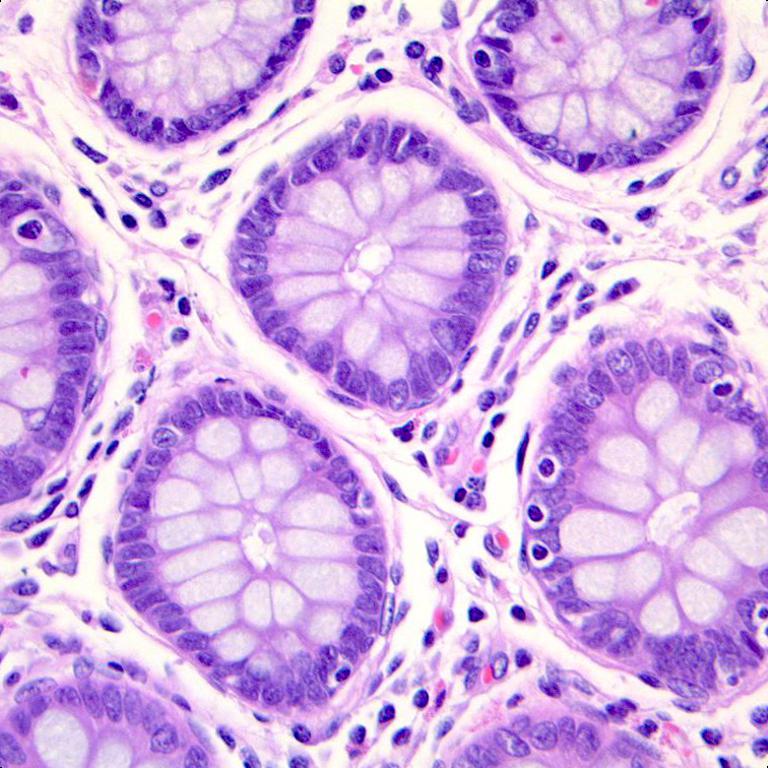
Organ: colon
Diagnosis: benign